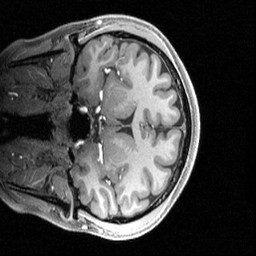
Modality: T1w
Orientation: coronal
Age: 21
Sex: female
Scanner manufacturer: siemens
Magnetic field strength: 3 T
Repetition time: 2.4 s
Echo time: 0.00224 s